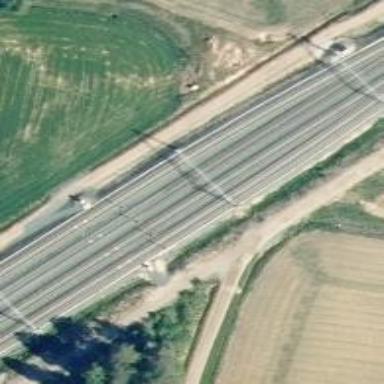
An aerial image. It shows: Railway track with continuous electrified contact line.